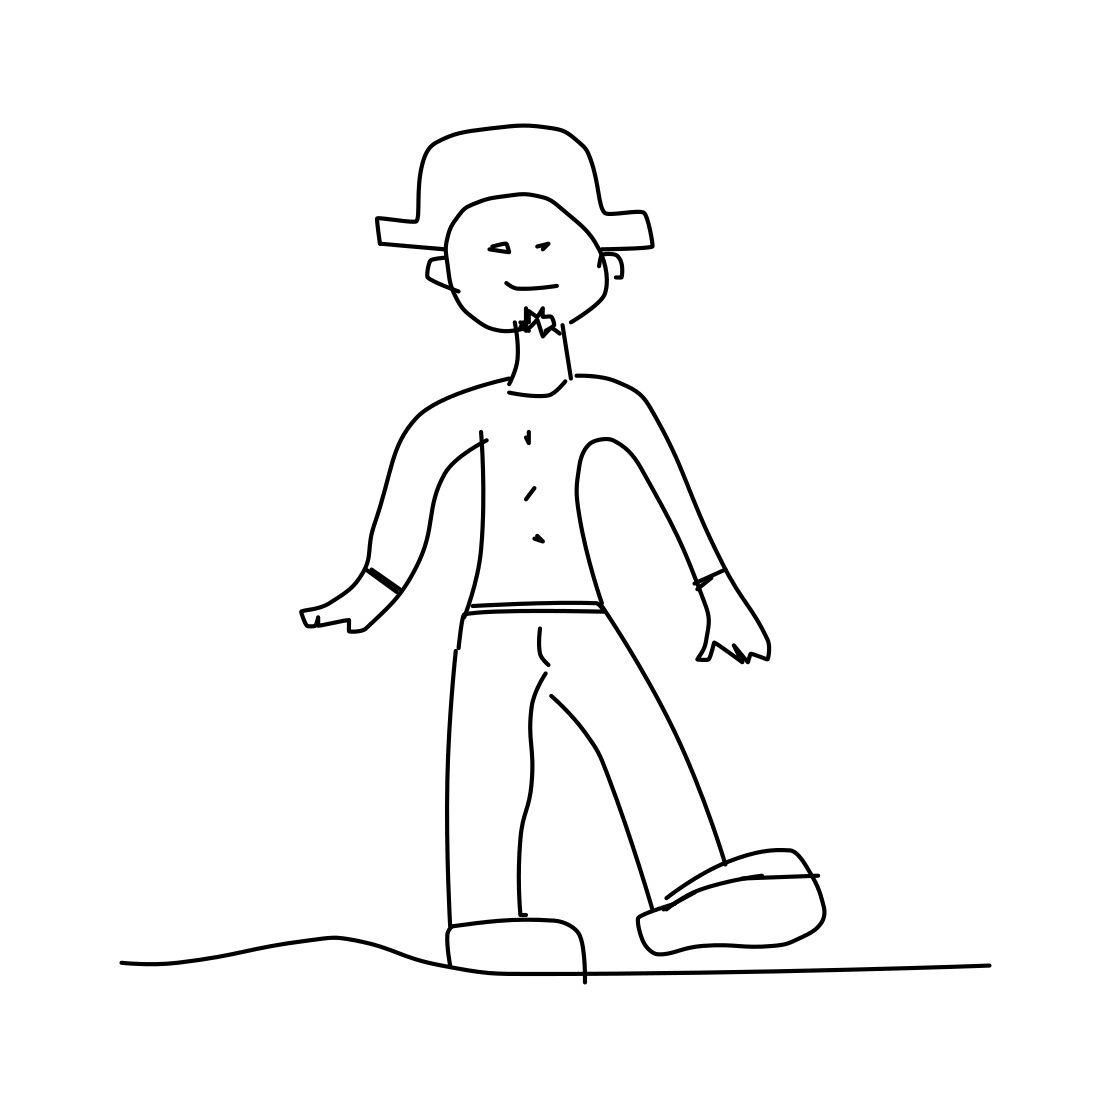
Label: person walking